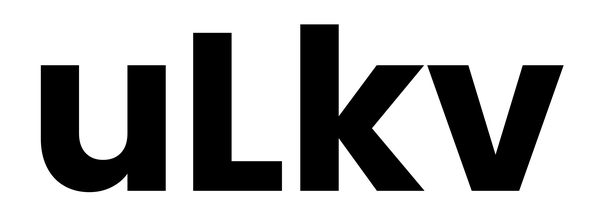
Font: Poppins-Bold